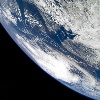
Label: cloud